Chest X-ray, AP view. Patient: 49 years old, sex F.
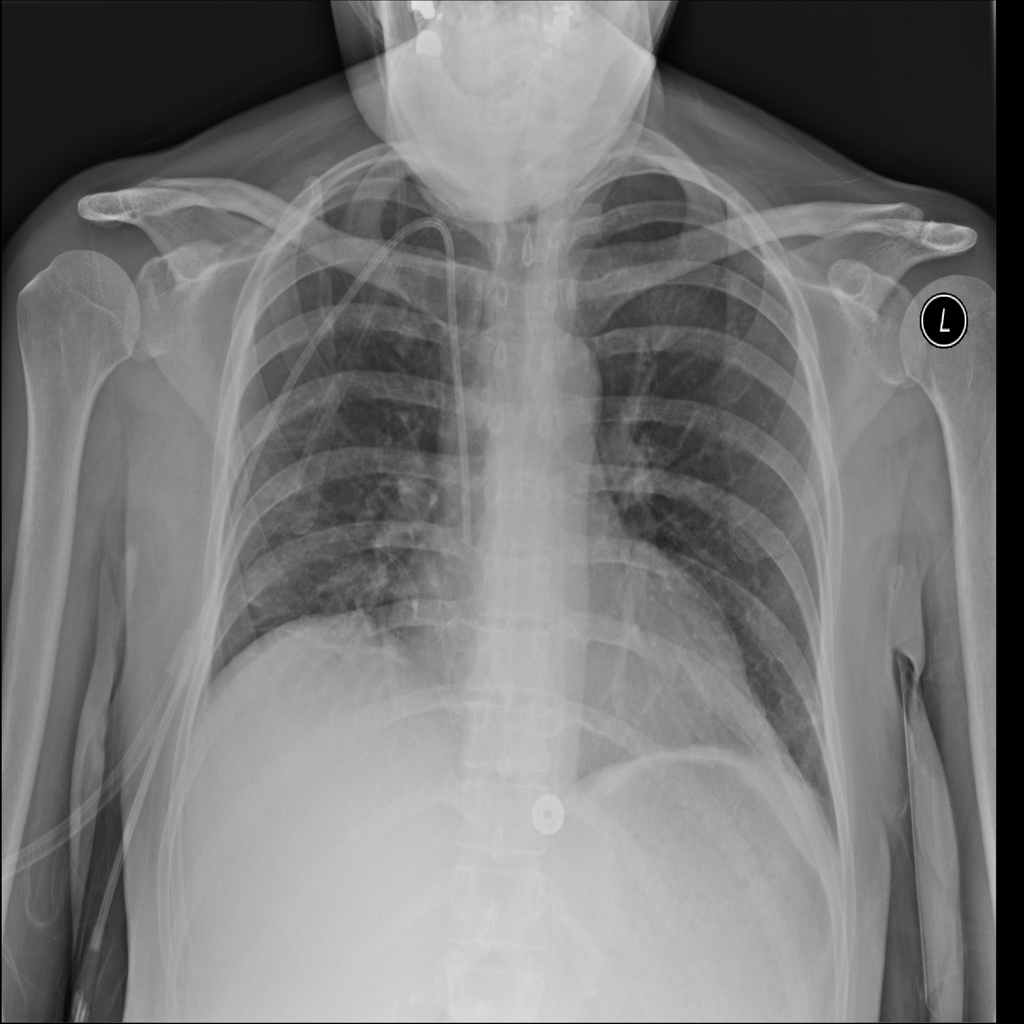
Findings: Atelectasis